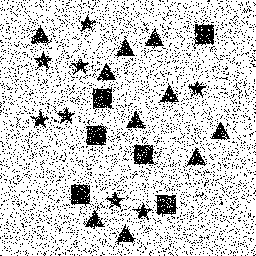
Squares: 6
Triangles: 10
Stars: 8
Total shapes: 24